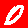
Digit: 0